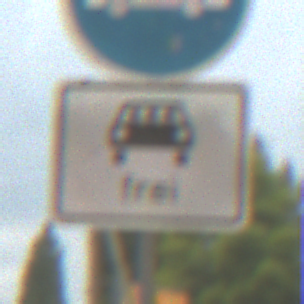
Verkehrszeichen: MehrfachbesetzePersonenkraftwagenFrei
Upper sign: Busssonderstreifen
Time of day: MorningAfternoon
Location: Outdoor (Urban)
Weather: Overcast
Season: NotSpecified
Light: Natural